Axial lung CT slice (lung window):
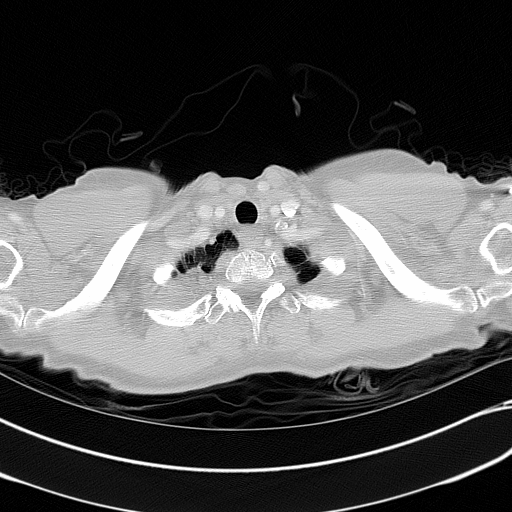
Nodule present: no